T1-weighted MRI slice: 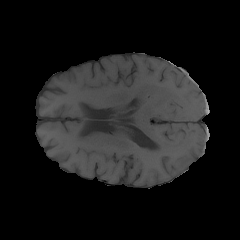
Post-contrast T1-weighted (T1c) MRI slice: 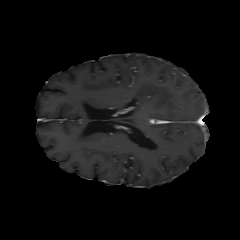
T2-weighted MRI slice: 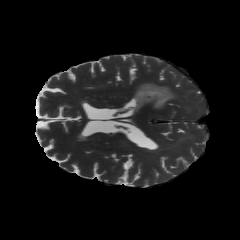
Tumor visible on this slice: yes